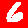
Digit: 6